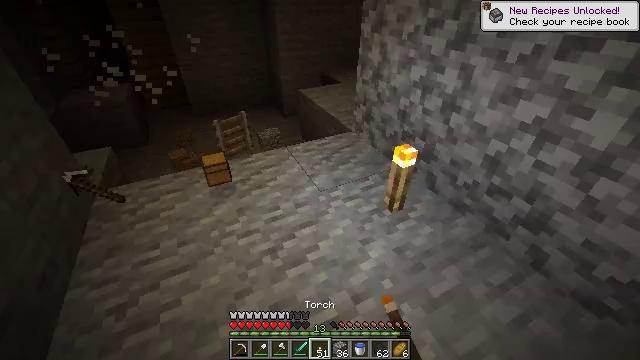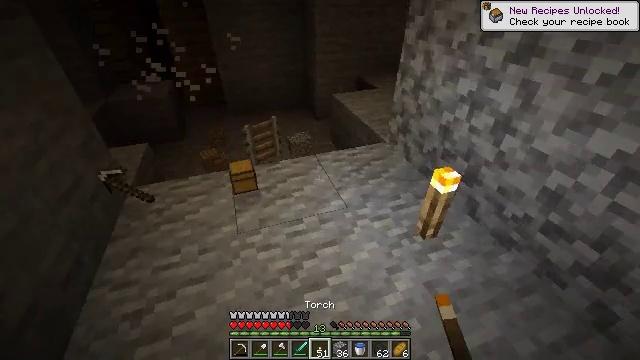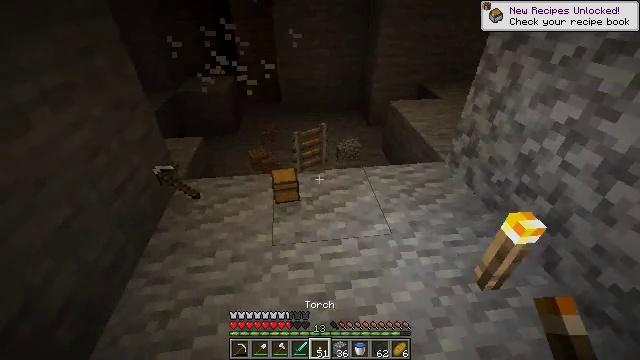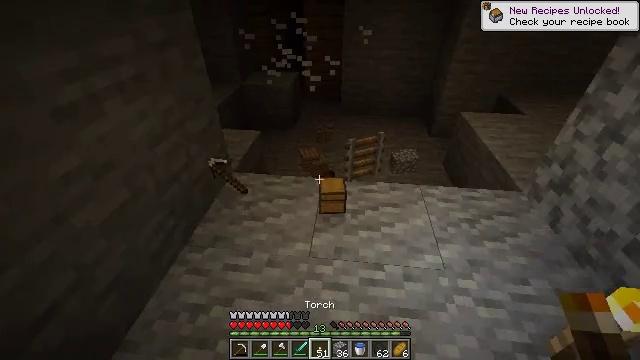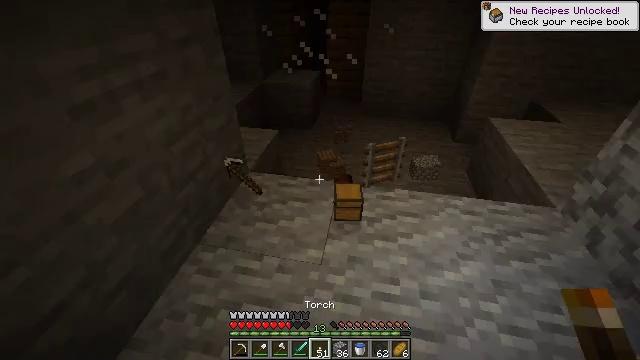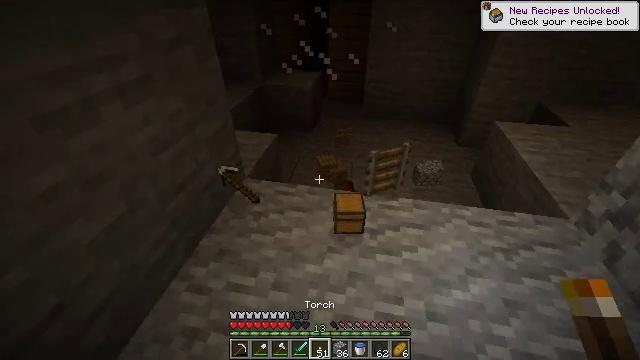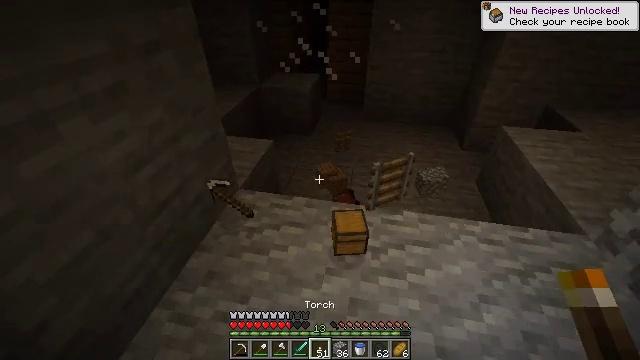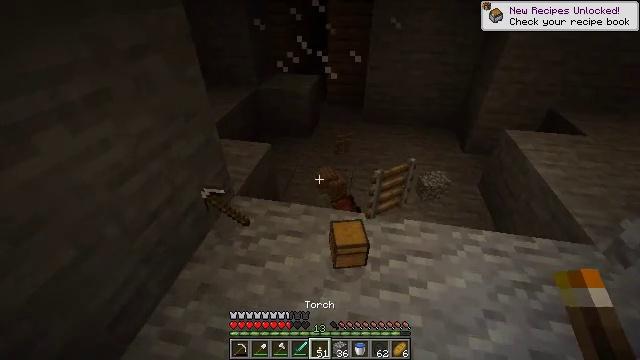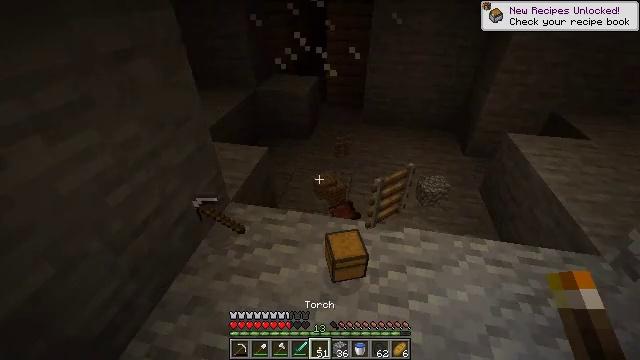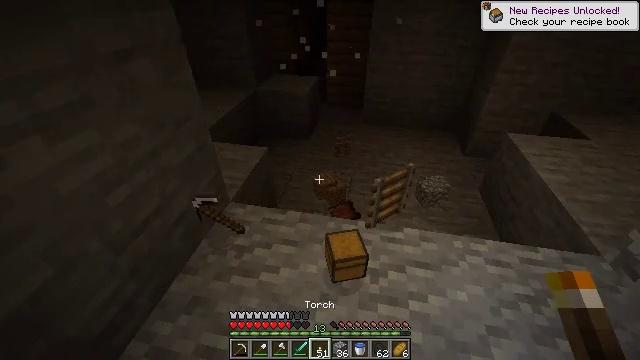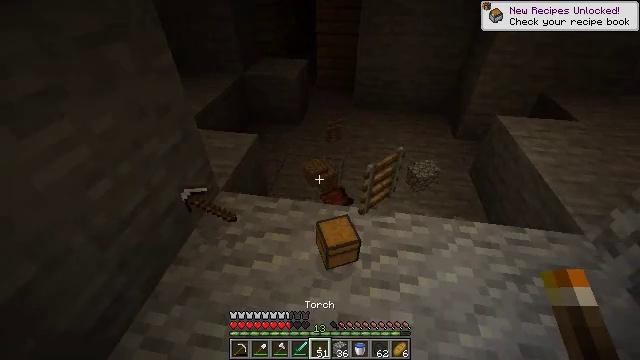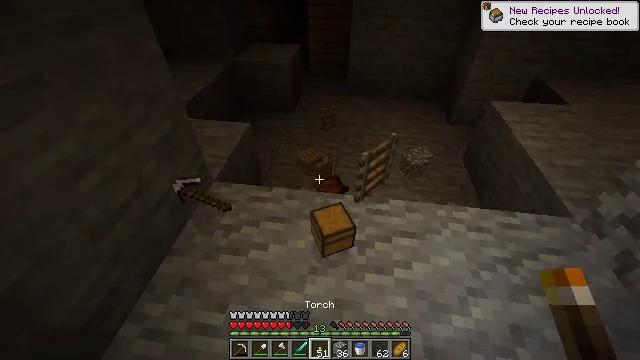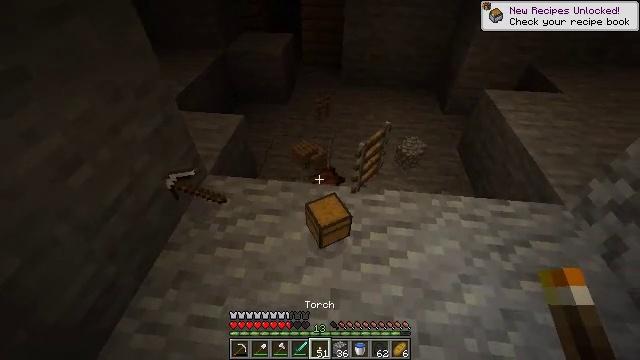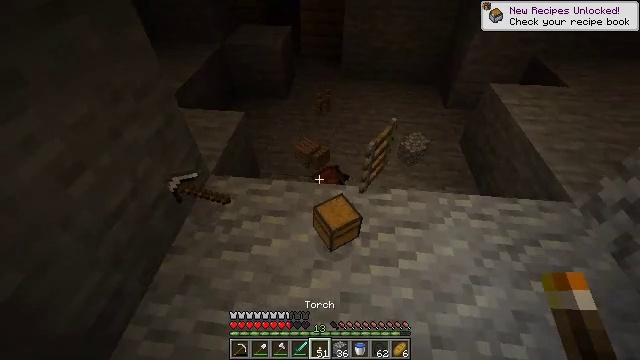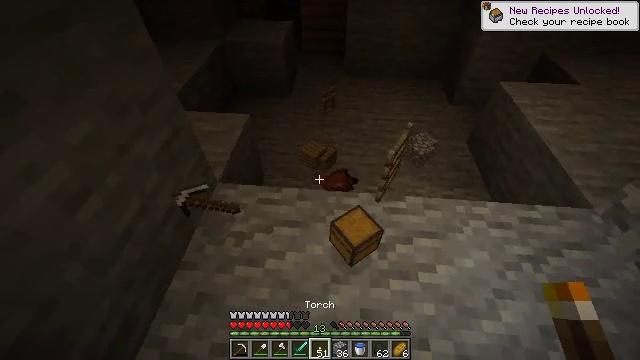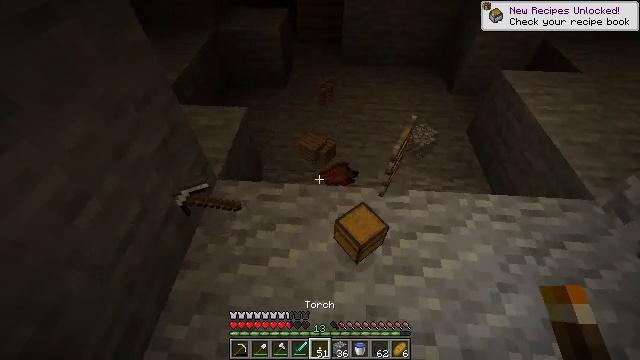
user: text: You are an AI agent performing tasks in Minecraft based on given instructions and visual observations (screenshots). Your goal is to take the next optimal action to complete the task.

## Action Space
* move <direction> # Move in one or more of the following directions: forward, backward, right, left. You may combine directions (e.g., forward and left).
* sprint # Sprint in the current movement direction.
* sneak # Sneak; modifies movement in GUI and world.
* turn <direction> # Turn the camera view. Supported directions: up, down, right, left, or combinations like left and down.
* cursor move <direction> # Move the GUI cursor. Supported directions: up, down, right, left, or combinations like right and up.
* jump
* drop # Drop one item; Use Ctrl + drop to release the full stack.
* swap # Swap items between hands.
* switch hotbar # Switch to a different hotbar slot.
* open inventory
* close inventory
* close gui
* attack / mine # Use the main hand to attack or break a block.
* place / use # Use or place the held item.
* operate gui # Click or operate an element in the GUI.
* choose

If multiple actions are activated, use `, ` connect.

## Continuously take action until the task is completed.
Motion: motion action
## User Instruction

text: Drop a name tag.
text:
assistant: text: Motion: move forward, turn left
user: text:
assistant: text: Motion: move forward, turn left
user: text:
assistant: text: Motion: move forward, turn left
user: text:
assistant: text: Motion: move forward, turn left
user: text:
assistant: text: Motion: move forward
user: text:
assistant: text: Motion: no_op
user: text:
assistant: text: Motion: no_op
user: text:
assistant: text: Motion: no_op
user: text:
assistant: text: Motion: no_op
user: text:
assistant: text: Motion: turn right and down
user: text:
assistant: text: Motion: turn right and down
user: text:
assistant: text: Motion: turn right and down
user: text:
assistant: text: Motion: move forward and move left, turn down
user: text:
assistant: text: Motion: move forward and move left, turn down
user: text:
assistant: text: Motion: move forward and move left, turn right and down
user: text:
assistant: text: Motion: move forward and move left, turn right and down
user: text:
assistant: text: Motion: move forward and move left, turn right and down
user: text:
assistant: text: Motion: turn right and down
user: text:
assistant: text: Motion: turn right
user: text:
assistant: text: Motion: turn right
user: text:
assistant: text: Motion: no_op
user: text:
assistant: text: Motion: no_op
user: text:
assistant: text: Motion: no_op
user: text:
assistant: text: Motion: no_op
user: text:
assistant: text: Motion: move forward
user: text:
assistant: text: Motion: move forward
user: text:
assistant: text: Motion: move forward
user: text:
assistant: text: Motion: no_op
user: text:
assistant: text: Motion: no_op
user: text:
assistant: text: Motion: no_op